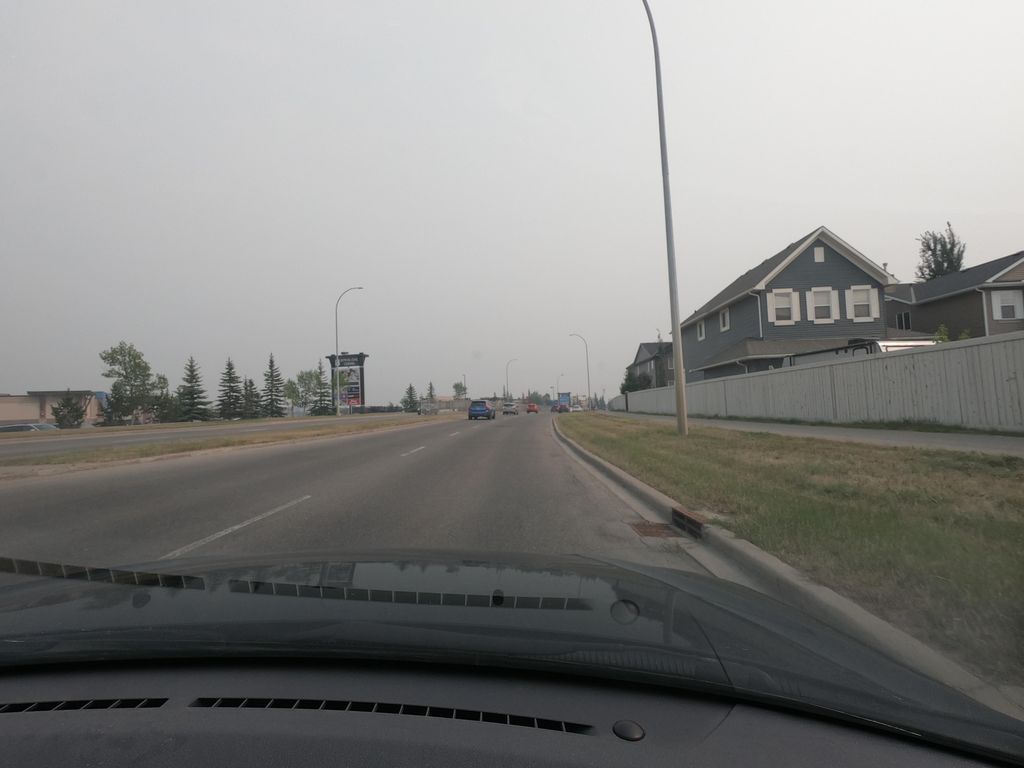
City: calgary